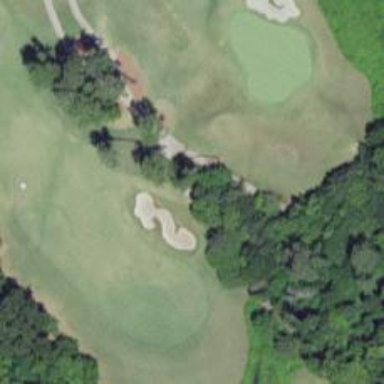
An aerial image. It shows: Path for both road and golf.